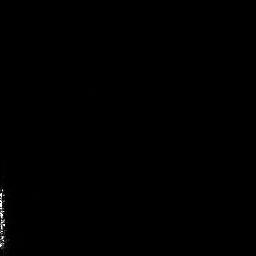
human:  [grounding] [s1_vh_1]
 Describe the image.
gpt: In the satellite image, there is  <ref>1 small ship </ref> <box>[[0, 71, 2, 99, 0]]</box> located at bottom left.